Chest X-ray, PA view. Patient: 70 years old, sex M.
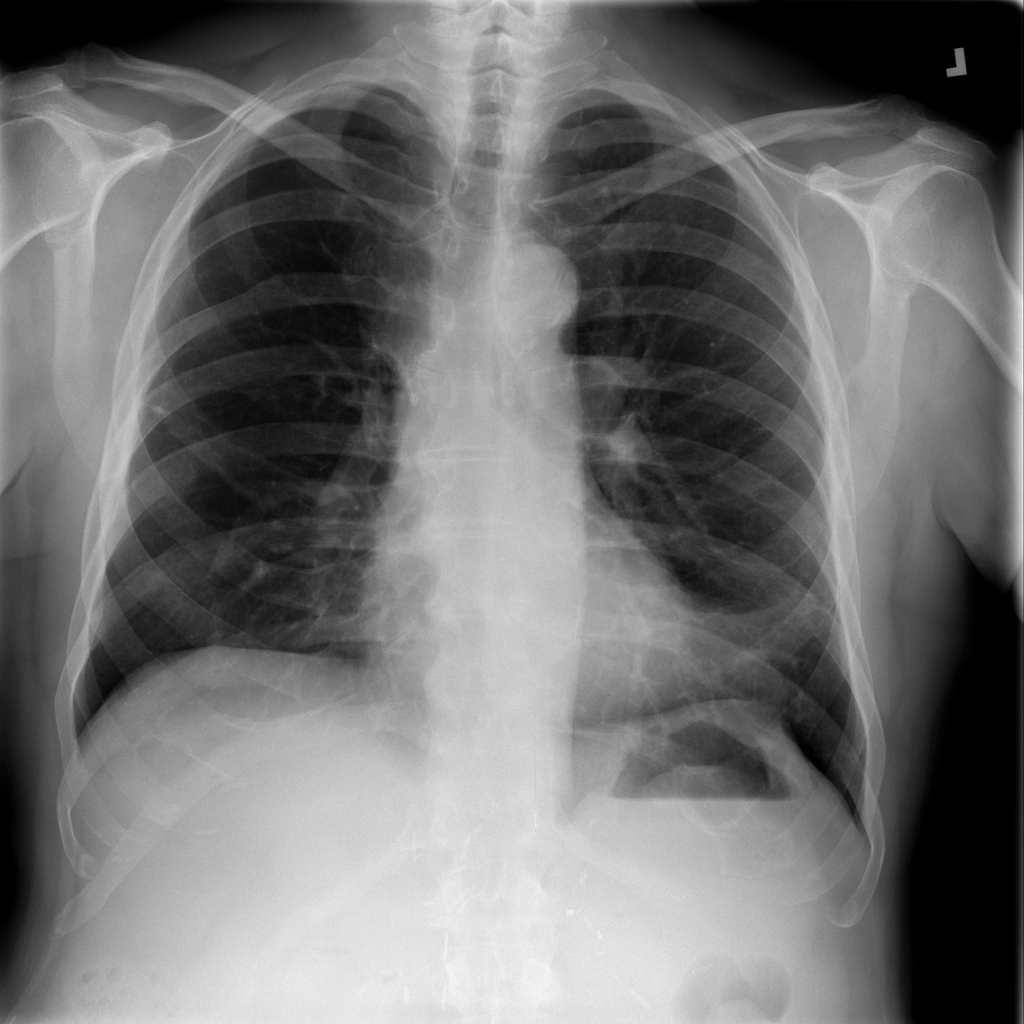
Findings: No Finding